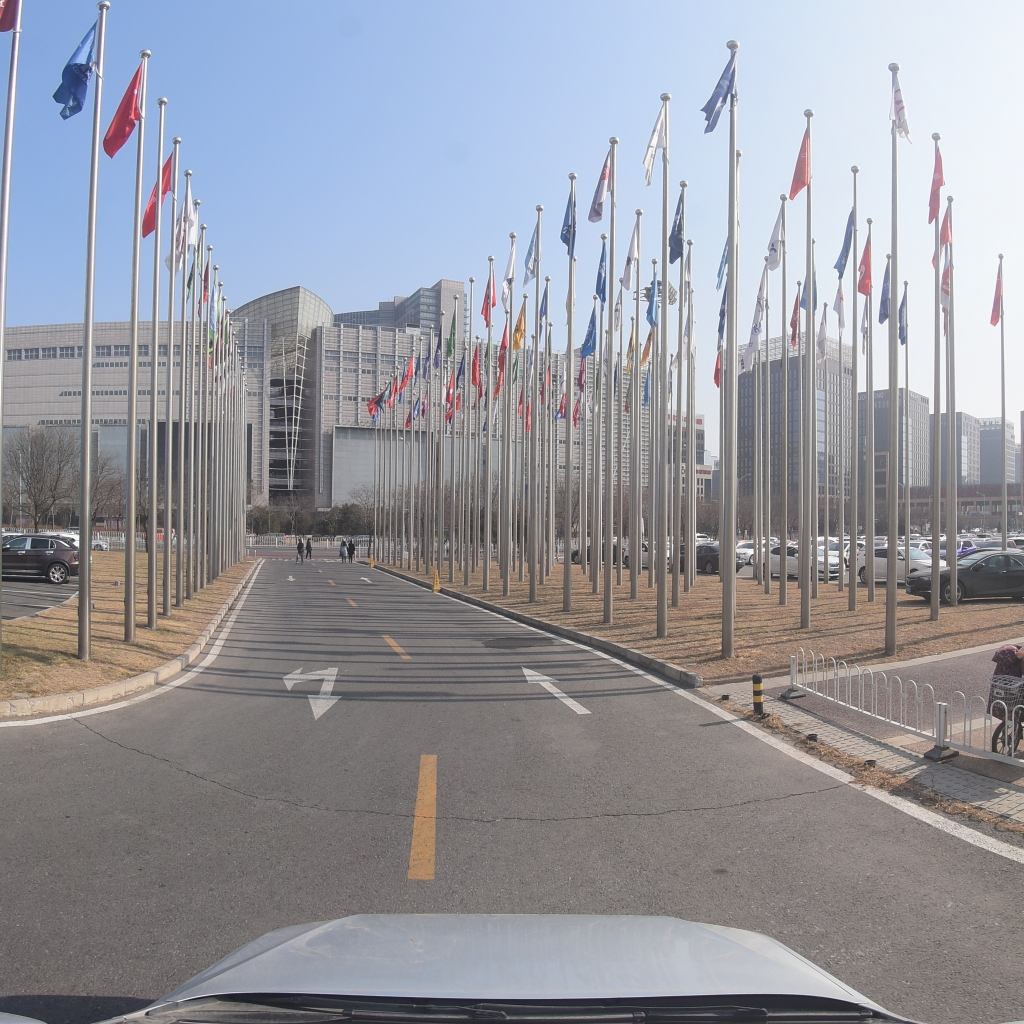
Region: Fengtai
Road damage annotations: transverse crack